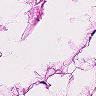
Metastatic tissue present: no